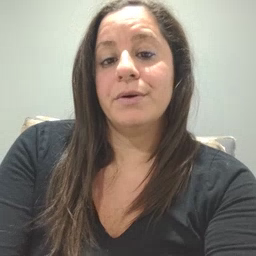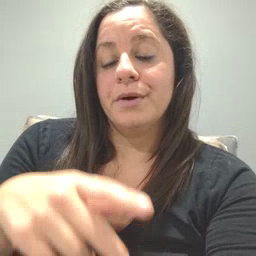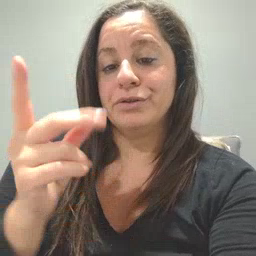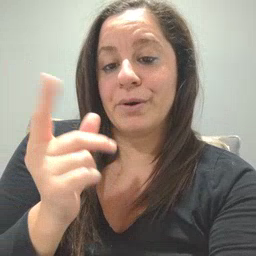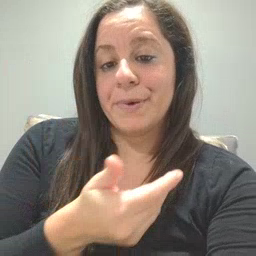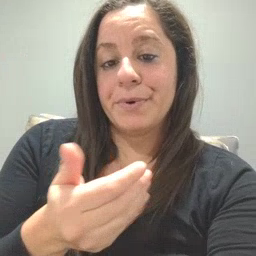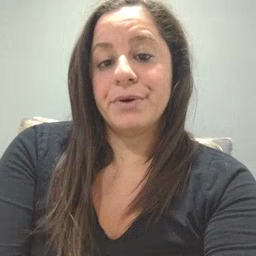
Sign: puppy